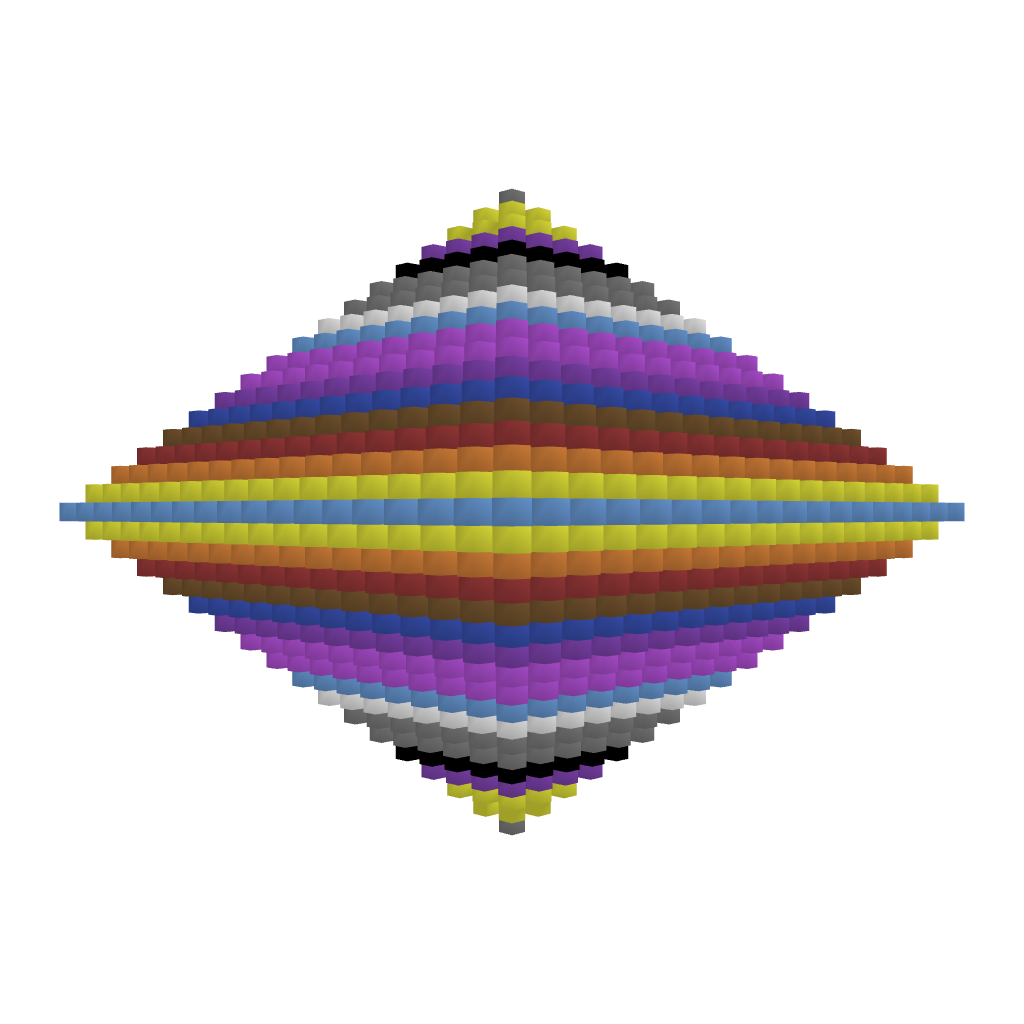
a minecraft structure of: Artistic Rainbow Pyramid 2 high quality